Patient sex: M
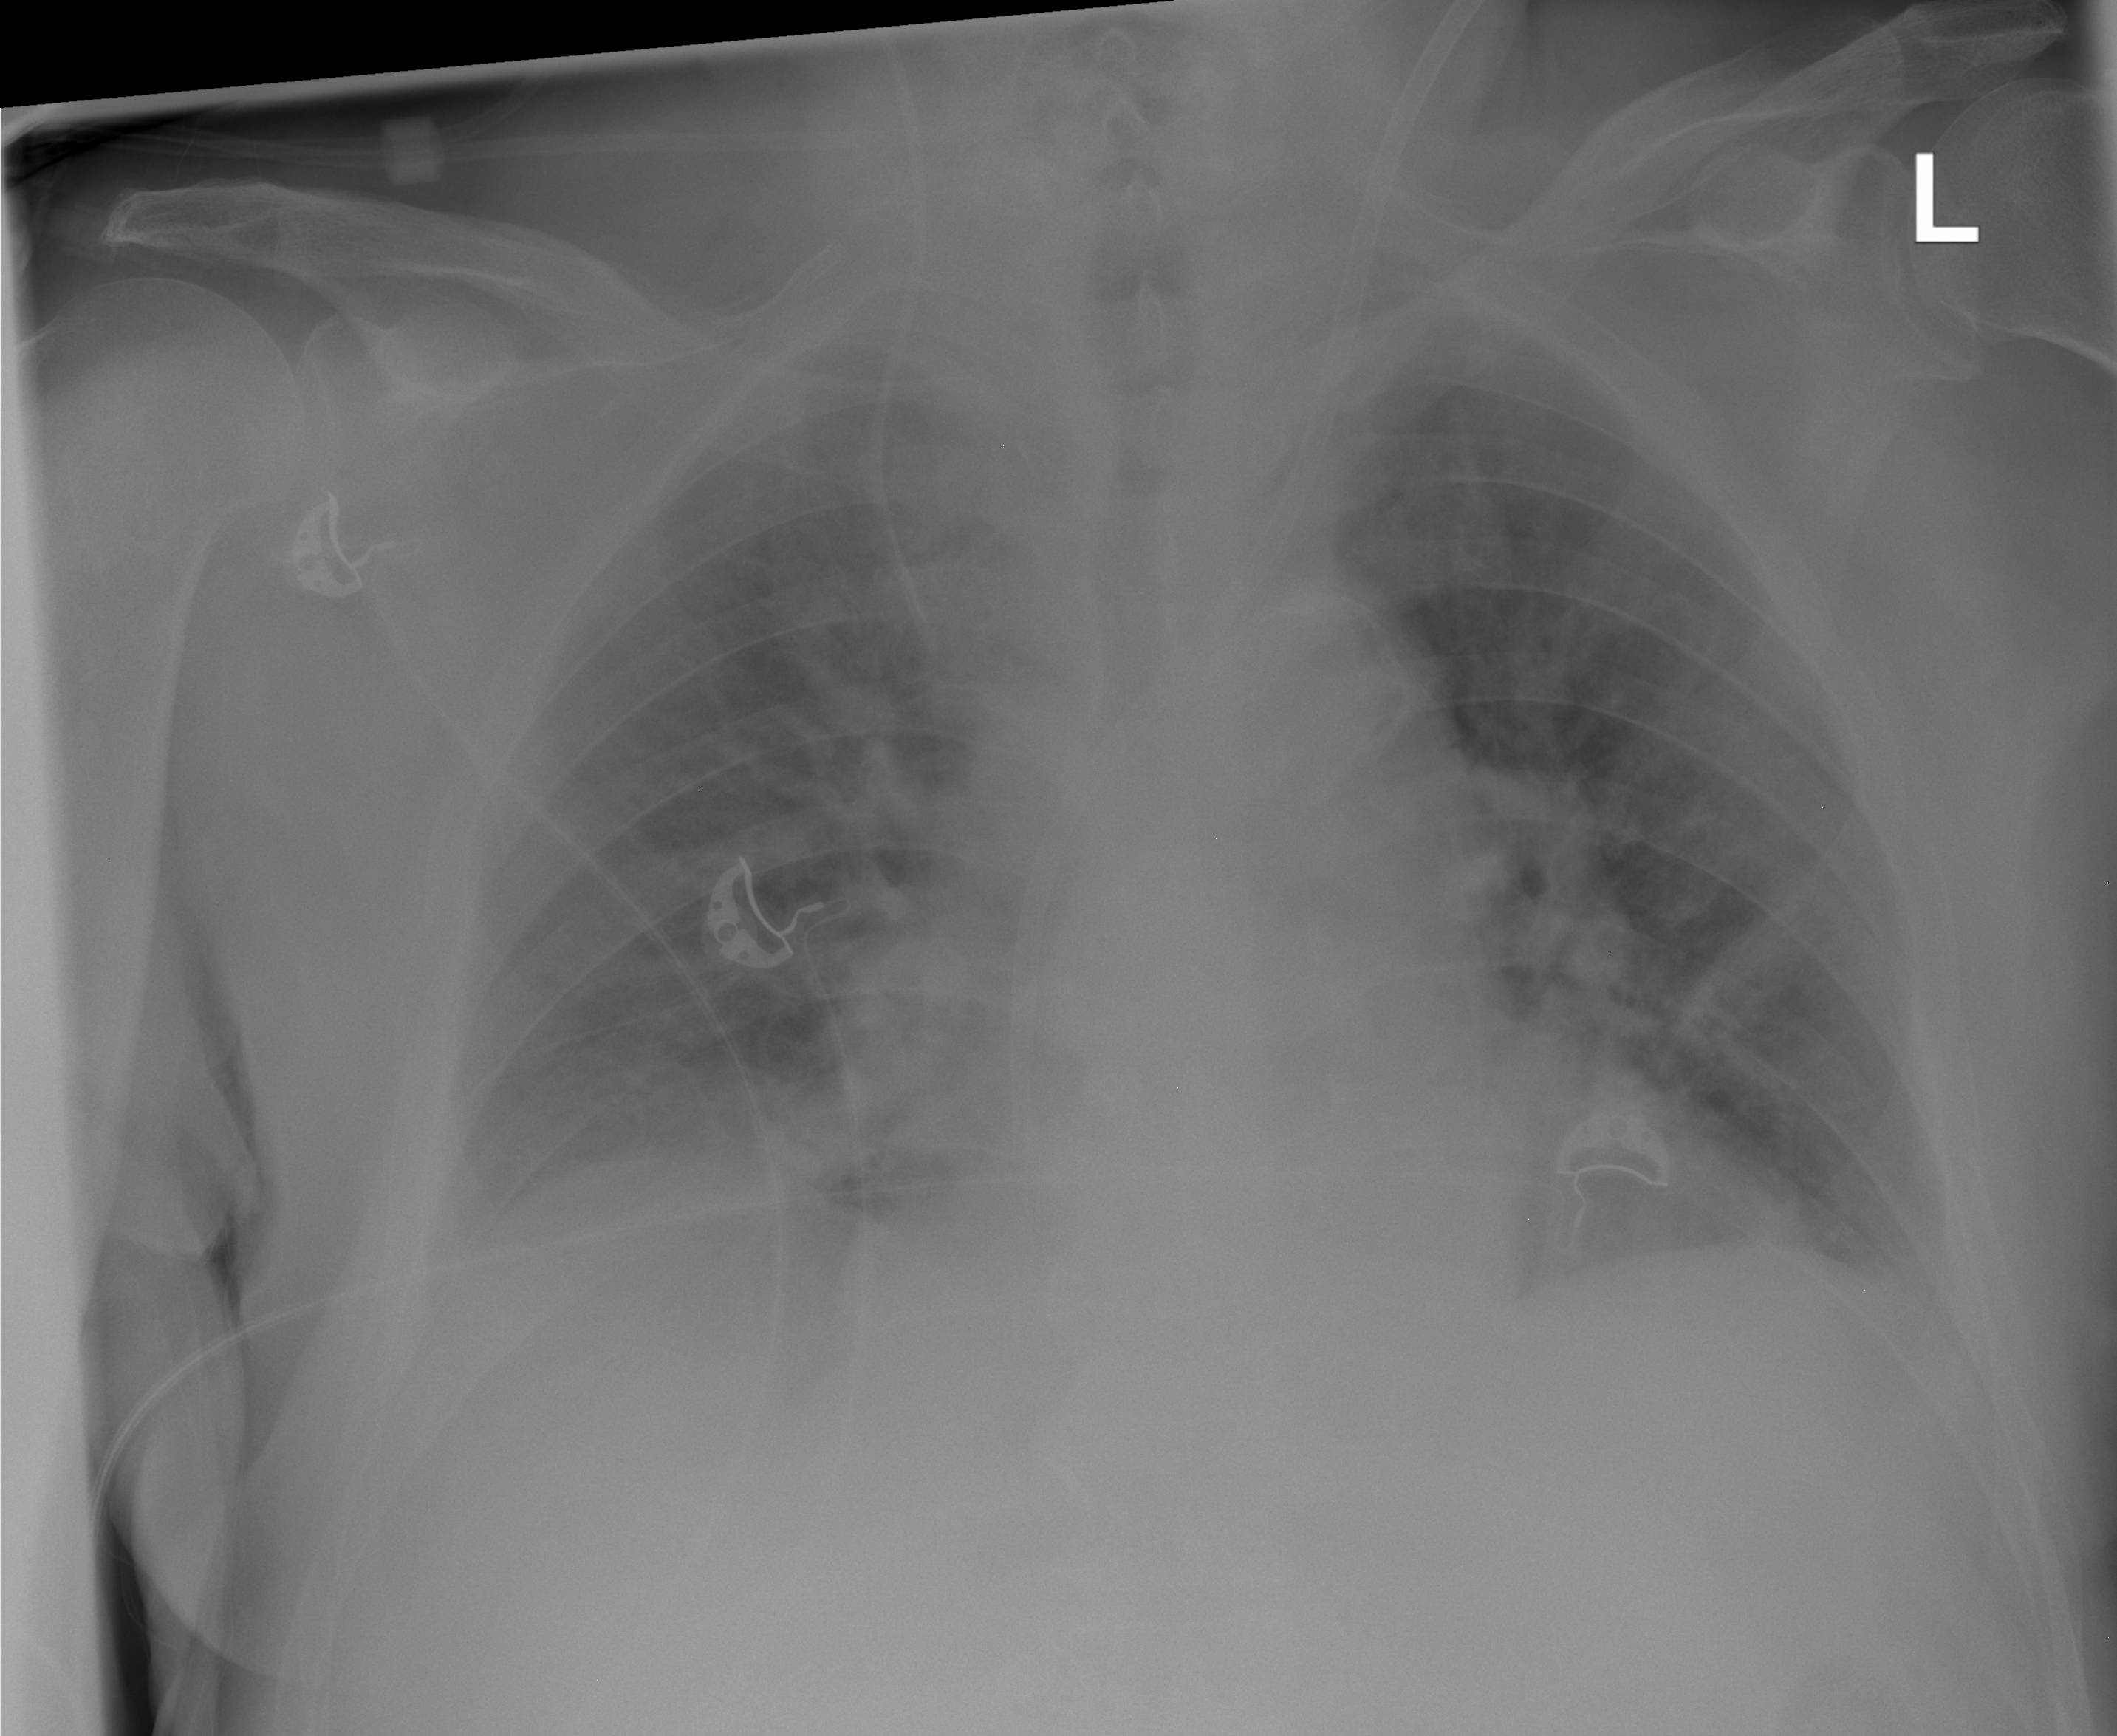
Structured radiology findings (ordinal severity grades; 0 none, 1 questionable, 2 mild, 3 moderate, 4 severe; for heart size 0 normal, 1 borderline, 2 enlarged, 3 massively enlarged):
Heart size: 2
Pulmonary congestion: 0
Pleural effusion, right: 2
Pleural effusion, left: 0
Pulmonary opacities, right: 0
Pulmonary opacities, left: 0
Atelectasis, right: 0
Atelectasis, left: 2